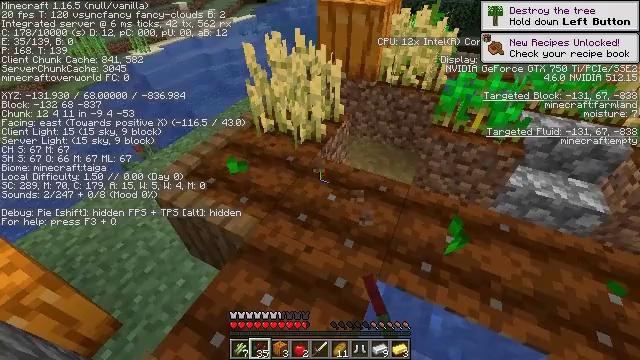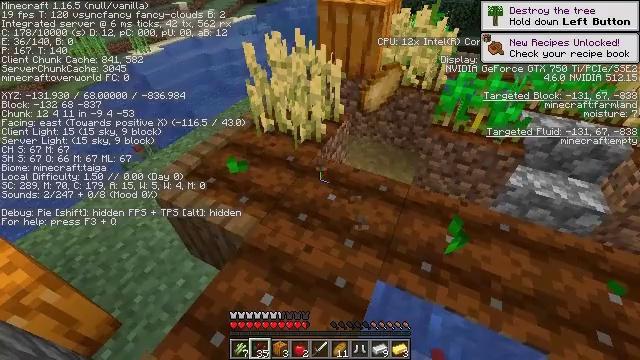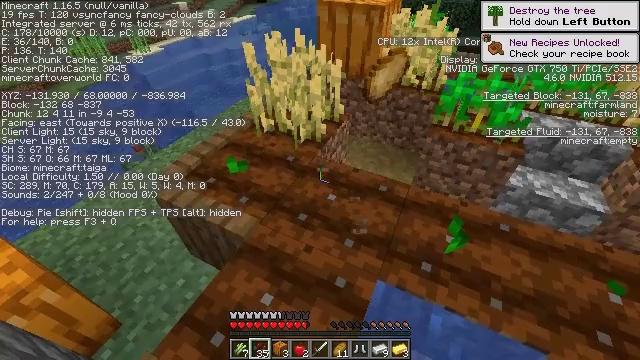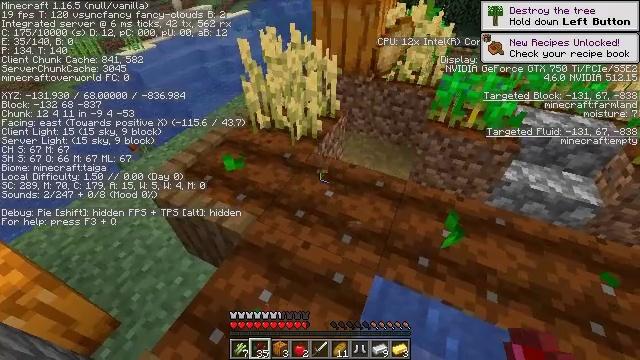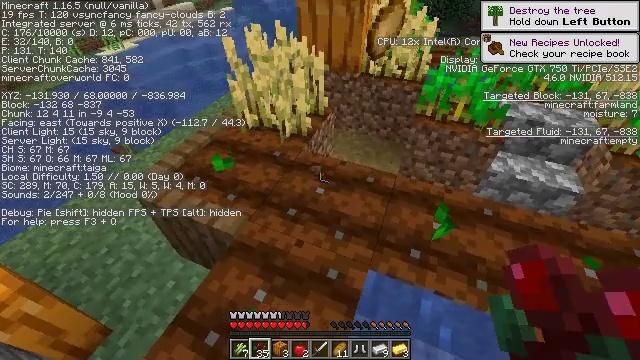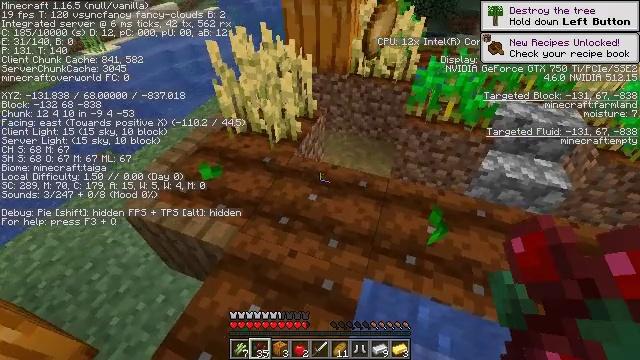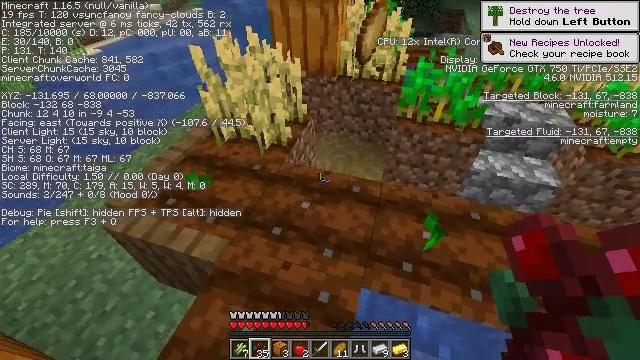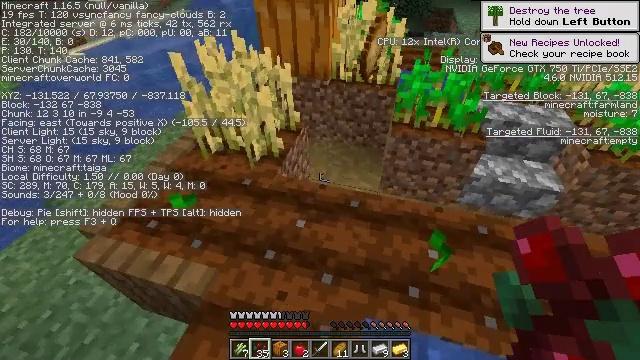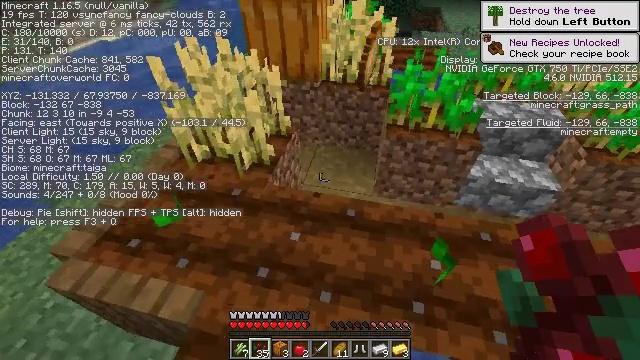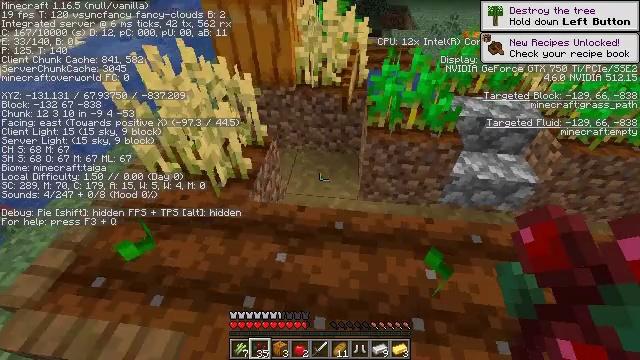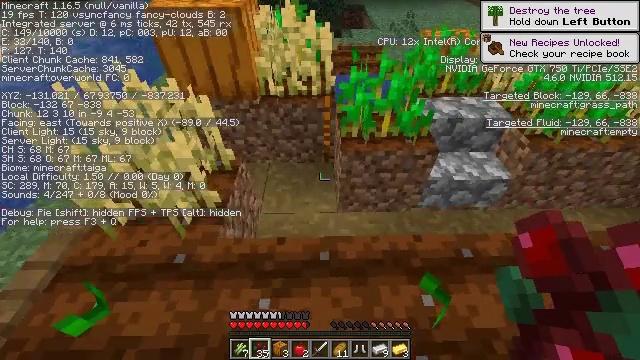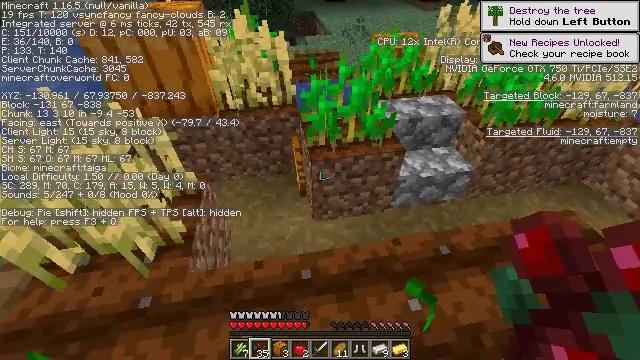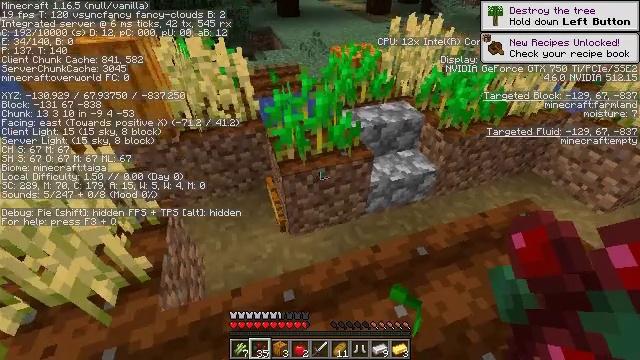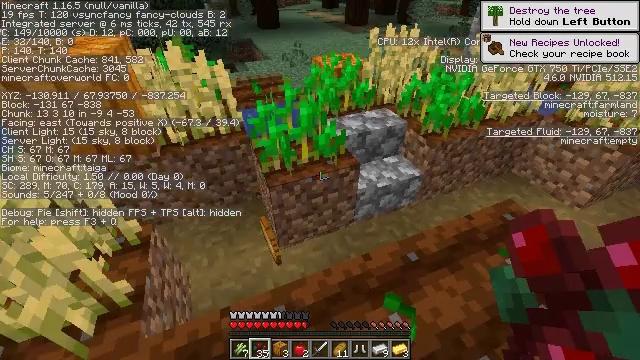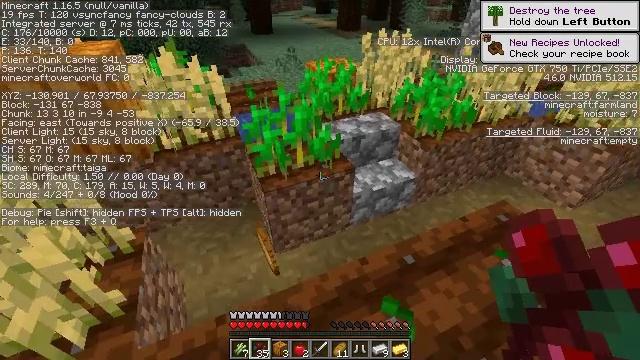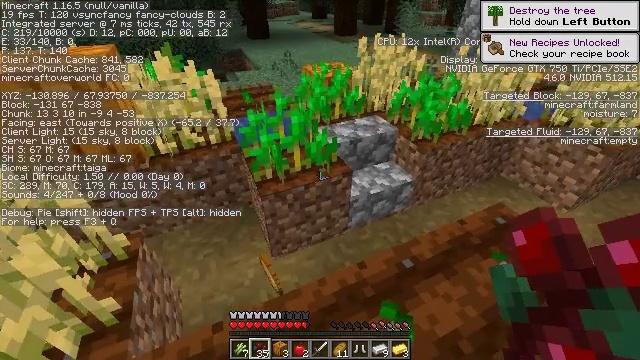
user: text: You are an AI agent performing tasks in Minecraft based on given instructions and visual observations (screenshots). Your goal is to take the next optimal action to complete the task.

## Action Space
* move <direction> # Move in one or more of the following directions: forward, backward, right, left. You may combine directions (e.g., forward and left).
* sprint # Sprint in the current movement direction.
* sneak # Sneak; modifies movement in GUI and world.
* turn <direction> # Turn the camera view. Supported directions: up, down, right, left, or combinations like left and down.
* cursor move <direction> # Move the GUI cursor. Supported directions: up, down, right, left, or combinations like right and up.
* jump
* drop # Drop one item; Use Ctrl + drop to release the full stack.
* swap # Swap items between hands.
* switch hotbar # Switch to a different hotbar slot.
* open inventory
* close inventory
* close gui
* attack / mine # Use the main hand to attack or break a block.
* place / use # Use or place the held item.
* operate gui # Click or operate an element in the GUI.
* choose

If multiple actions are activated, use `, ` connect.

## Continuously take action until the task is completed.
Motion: motion action
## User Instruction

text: Gather a pumpkin block.
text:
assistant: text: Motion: no_op
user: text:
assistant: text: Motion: no_op
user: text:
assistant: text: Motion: no_op
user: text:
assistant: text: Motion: turn right
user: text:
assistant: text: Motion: move forward, turn right
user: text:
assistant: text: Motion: move forward, turn right
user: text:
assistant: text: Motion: move forward, turn right
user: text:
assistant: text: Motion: move forward, turn right
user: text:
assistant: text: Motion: move forward, turn right
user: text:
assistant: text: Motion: turn right
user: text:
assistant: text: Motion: turn right and up
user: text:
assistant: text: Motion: turn right and up
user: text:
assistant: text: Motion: turn right and up
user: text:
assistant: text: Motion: turn right
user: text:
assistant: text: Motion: no_op
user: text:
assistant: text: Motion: no_op
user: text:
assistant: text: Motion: no_op
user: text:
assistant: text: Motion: turn right
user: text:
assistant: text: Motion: turn right
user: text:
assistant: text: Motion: no_op
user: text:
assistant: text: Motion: no_op
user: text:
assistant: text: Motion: no_op
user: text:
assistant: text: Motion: move forward
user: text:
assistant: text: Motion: move forward
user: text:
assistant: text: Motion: move forward, turn left and down
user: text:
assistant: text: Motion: move forward
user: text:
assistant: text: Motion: move forward
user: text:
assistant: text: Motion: move left
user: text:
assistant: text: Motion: move left, turn right and down
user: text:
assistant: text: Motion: move left, turn right and down